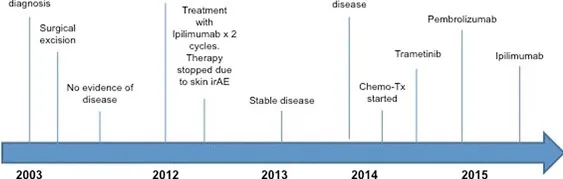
Chronologic timeline of patient's clinical course.
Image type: chart (chart)